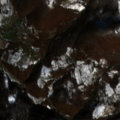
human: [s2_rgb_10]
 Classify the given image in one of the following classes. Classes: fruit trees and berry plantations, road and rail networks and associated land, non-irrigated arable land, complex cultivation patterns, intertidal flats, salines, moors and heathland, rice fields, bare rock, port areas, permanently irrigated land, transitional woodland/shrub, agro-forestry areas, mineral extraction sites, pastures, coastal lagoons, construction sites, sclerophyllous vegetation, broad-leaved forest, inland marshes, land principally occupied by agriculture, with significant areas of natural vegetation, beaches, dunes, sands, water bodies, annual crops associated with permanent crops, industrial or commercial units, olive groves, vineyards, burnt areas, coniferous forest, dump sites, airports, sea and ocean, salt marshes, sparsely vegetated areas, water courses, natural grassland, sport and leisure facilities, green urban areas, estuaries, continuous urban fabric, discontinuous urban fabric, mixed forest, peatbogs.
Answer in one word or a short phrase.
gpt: pastures, complex cultivation patterns, land principally occupied by agriculture, with significant areas of natural vegetation, broad-leaved forest